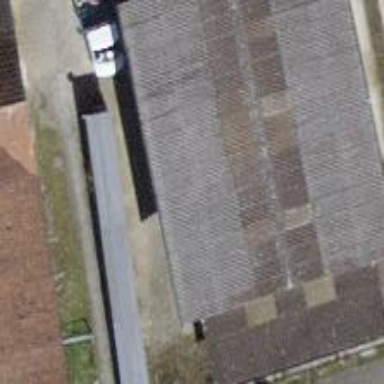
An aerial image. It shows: Building with tiled roof.